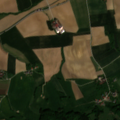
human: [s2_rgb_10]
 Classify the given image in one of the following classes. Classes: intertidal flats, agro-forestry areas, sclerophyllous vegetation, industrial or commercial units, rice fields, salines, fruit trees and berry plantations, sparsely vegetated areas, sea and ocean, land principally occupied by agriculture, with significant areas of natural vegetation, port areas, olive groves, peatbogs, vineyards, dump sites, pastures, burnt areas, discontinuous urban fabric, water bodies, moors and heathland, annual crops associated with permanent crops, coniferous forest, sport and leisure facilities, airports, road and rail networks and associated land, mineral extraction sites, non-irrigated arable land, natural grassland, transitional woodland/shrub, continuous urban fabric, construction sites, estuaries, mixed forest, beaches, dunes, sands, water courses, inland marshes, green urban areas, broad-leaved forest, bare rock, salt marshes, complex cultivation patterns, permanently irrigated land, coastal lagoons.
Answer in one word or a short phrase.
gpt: non-irrigated arable land, pastures, mixed forest